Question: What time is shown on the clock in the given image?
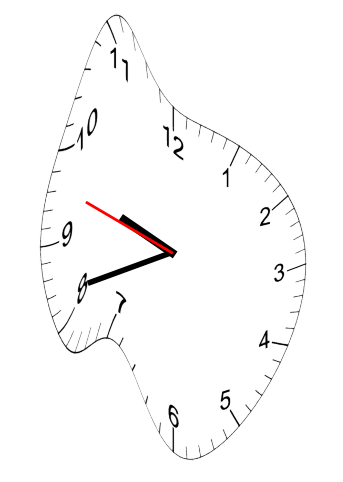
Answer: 09:41:48